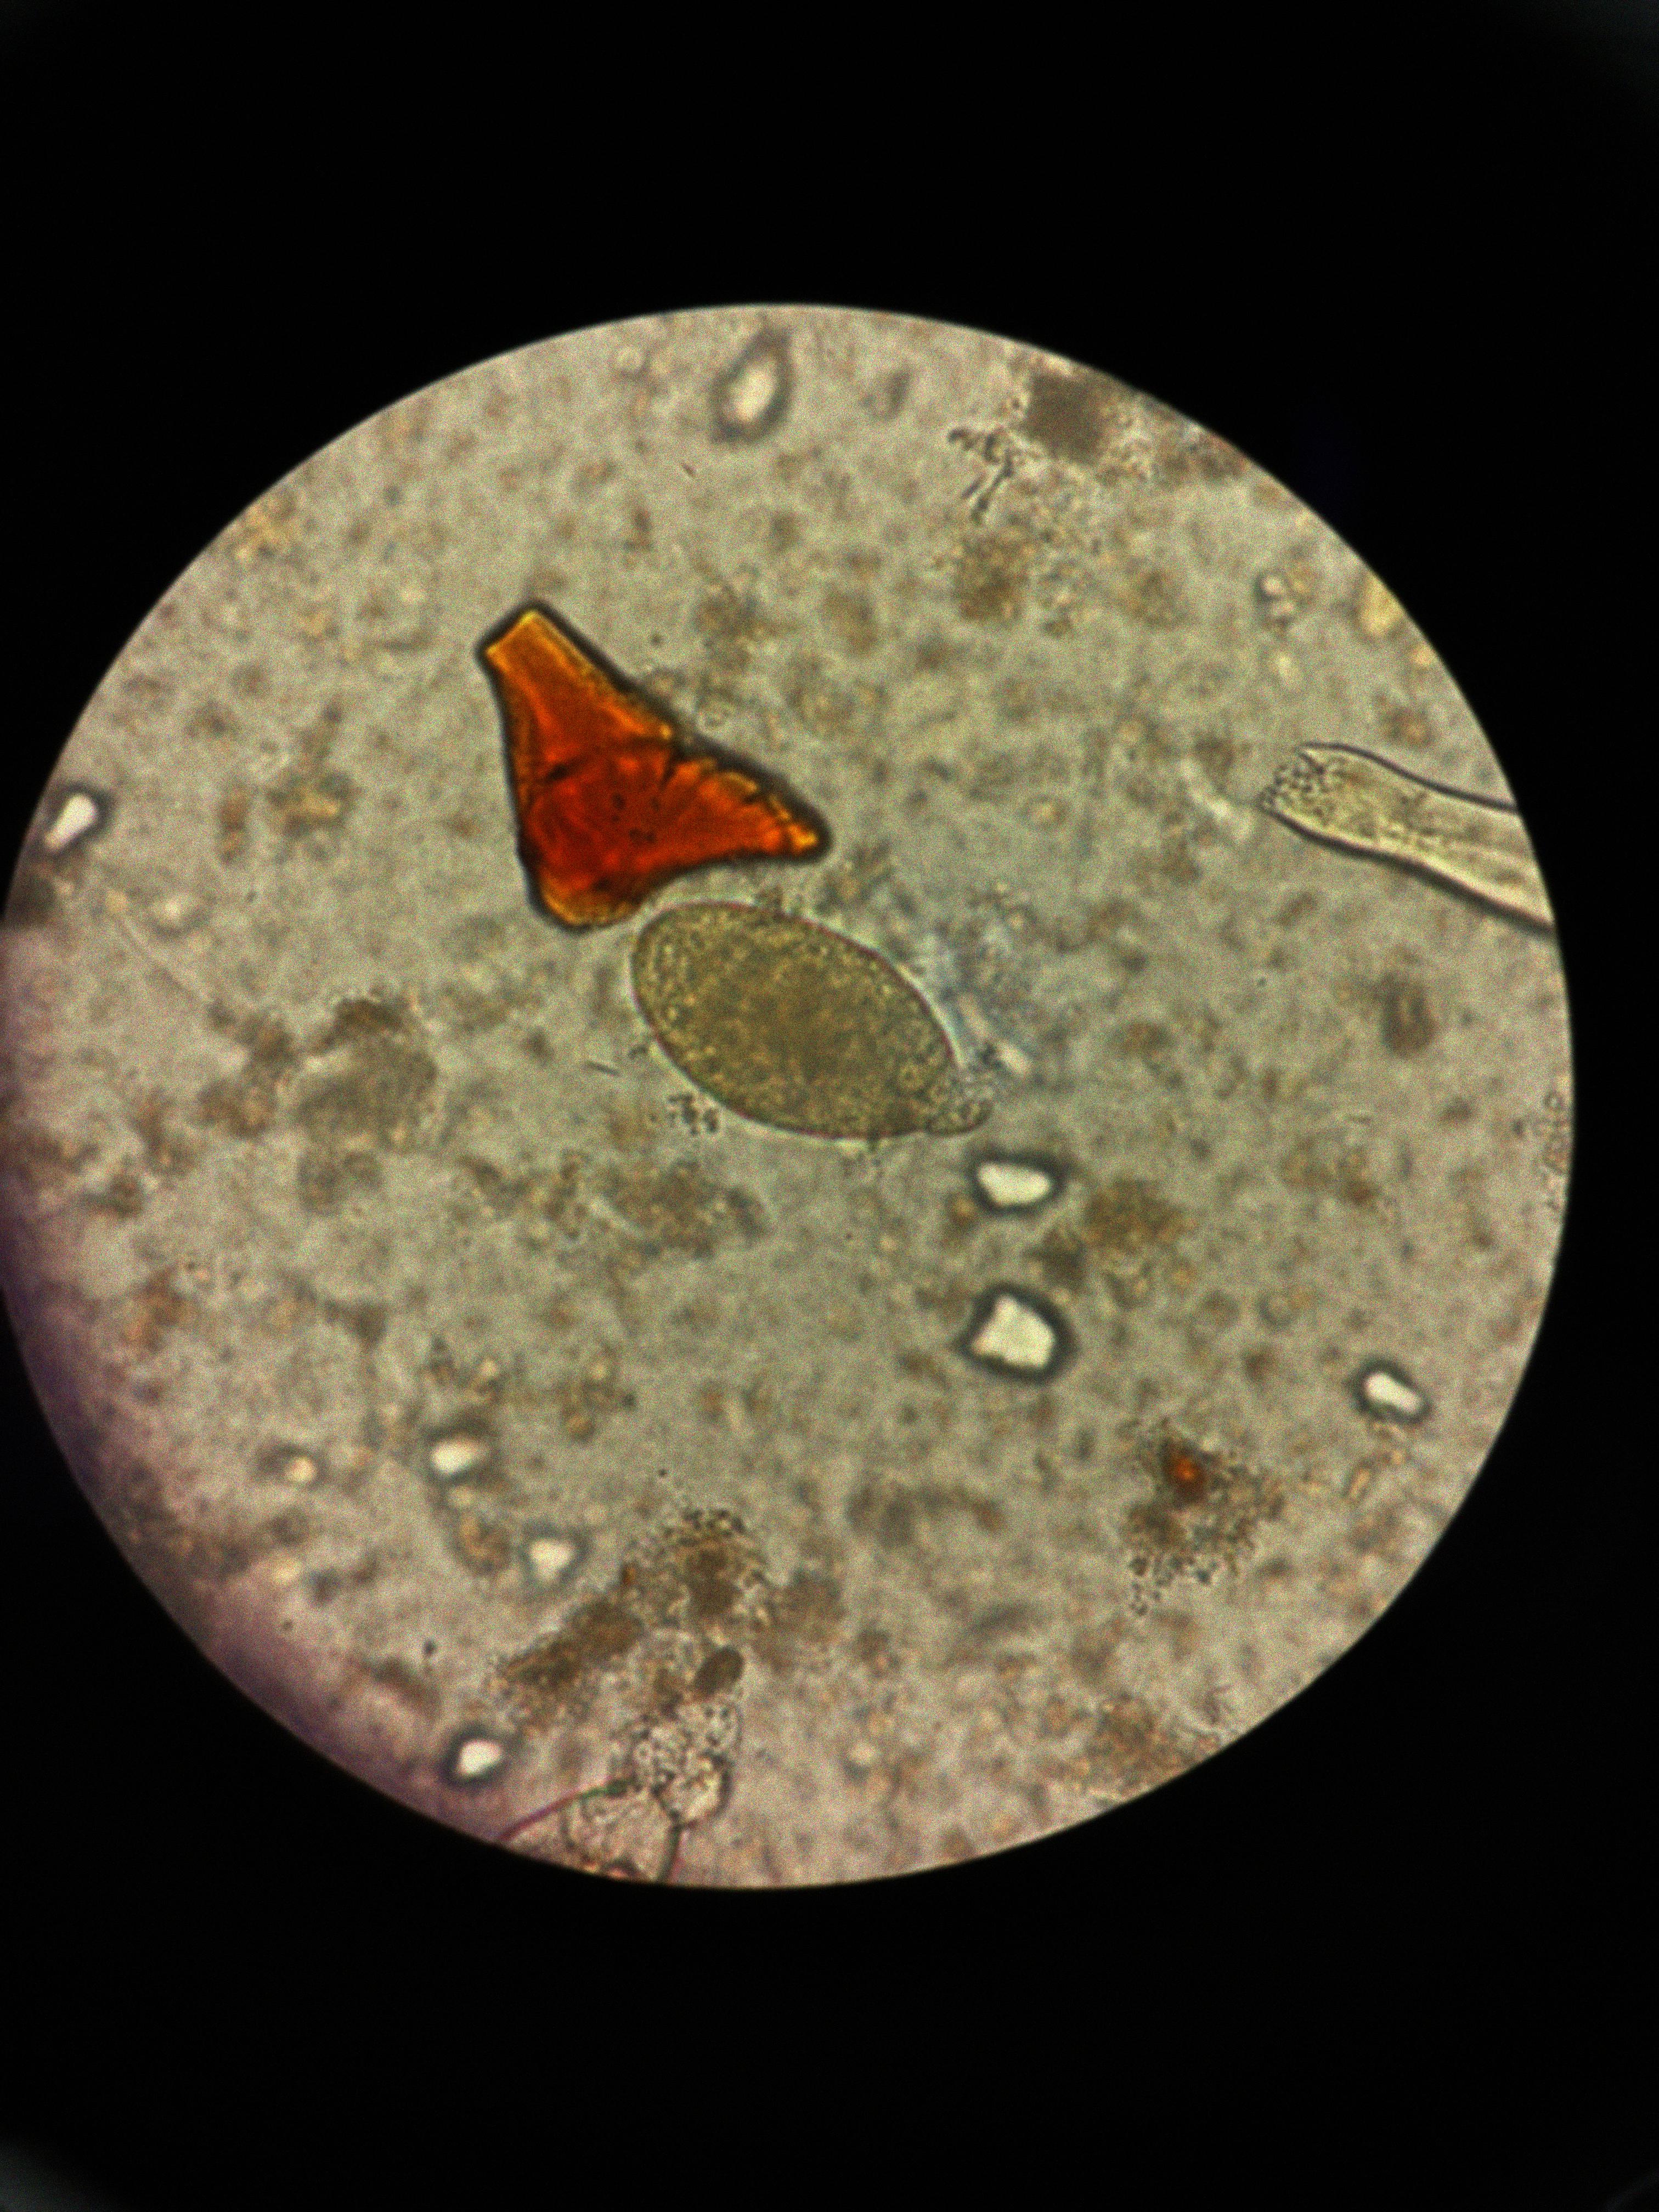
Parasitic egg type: Fasciolopsis buski